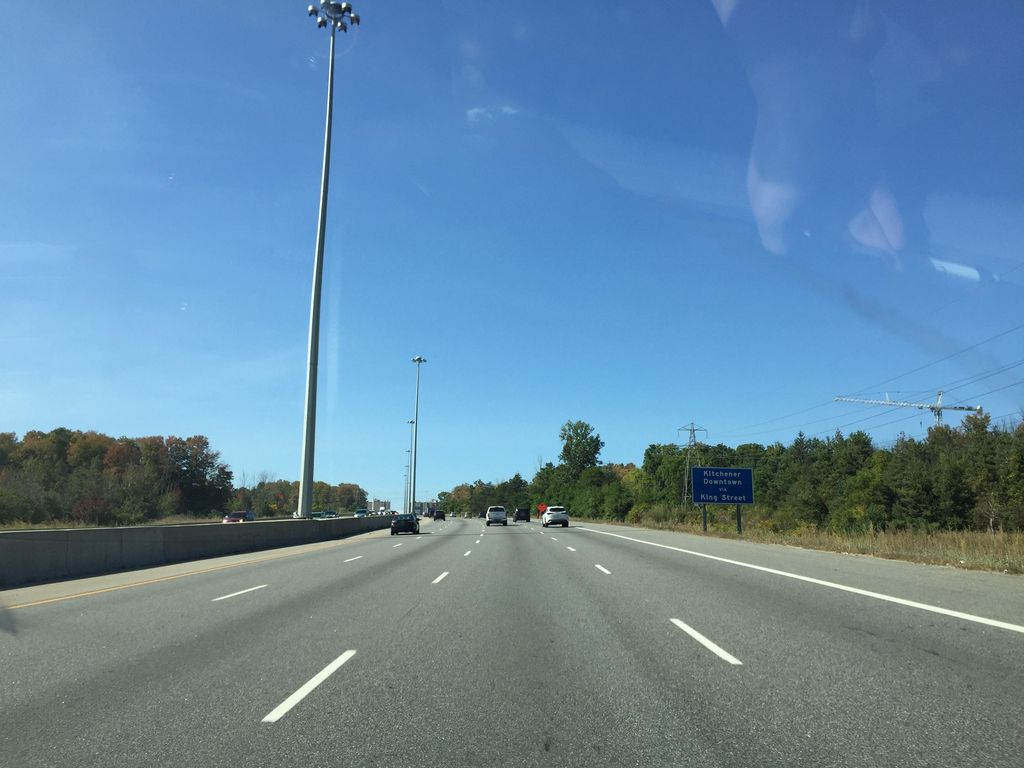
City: kitchener-waterloo